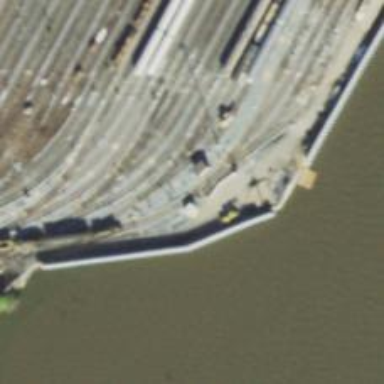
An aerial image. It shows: Electrified rail service yard.